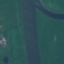
Label: River